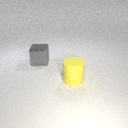
large yellow rubber cylinder to the right of large gray metal cube